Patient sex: F
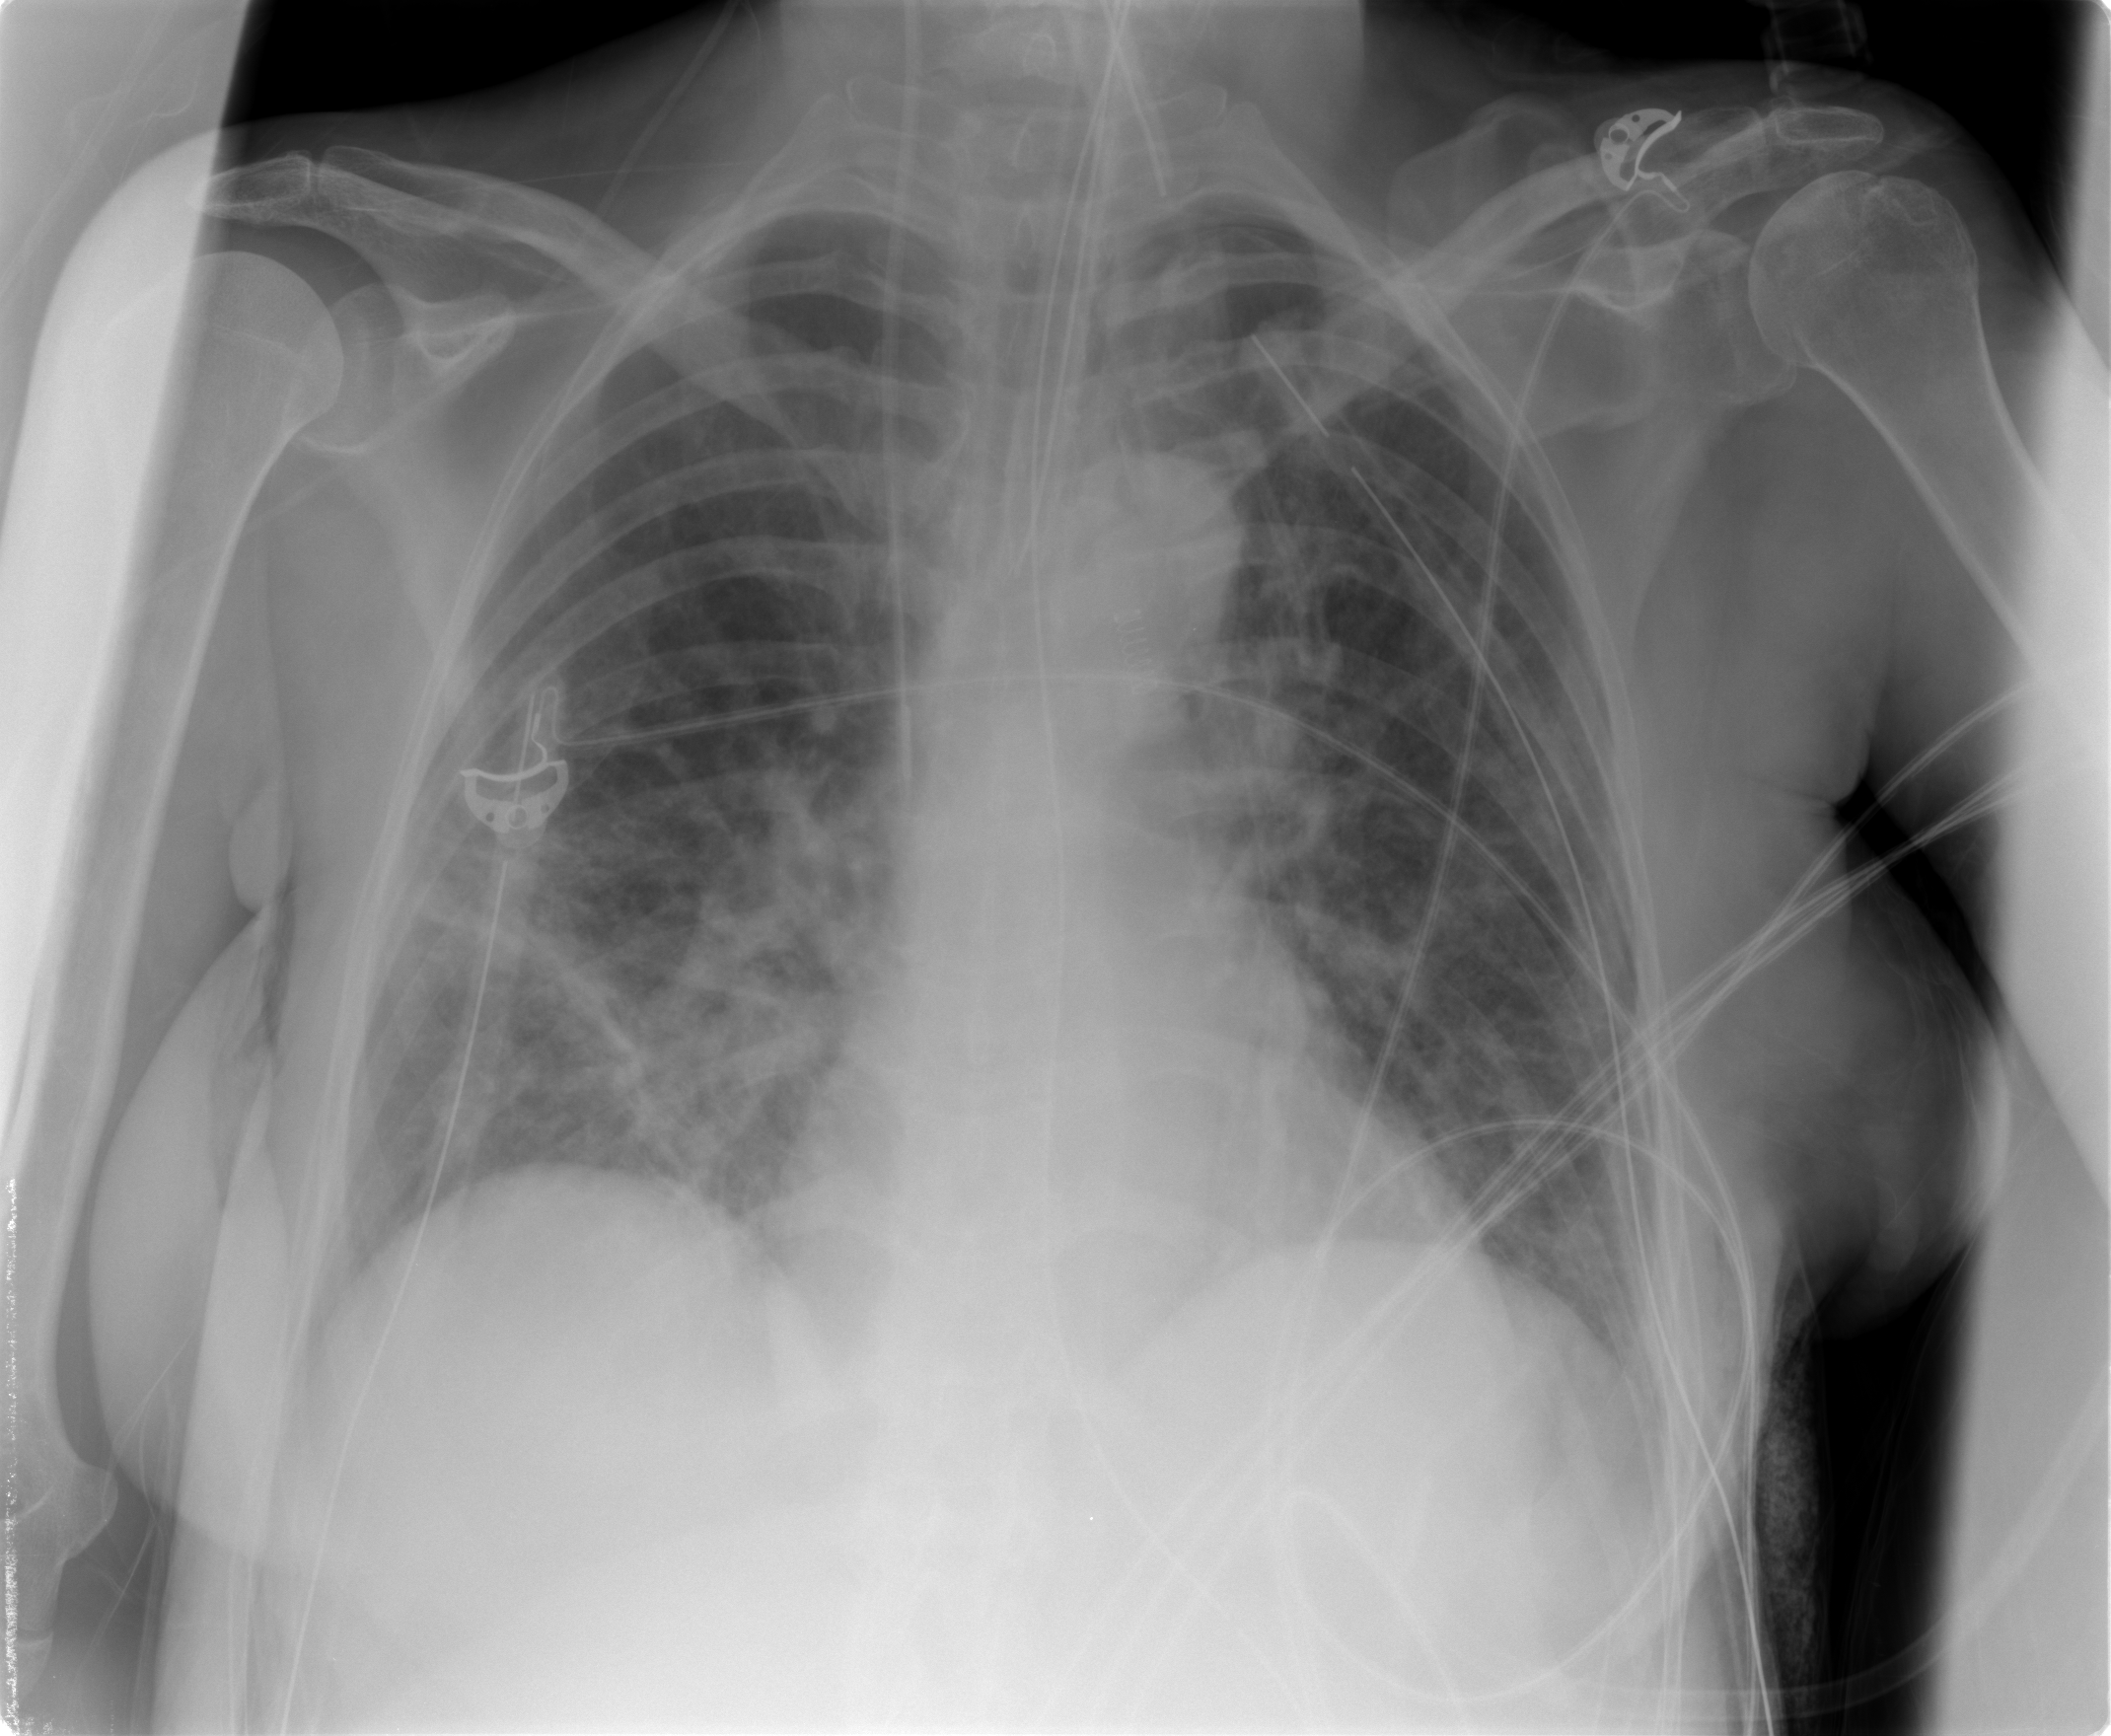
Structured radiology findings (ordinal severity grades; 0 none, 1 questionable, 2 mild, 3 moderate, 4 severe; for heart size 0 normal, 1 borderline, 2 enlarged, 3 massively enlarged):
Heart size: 0
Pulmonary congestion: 2
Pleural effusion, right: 1
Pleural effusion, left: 0
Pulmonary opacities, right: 2
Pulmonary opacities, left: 1
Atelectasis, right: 2
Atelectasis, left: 1